Aerial crown-view tile of a tropical tree (Barro Colorado Island, Panama), acquired 20250616:
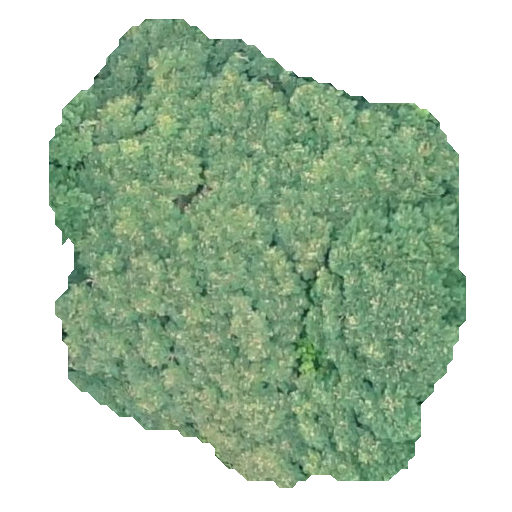
Species: Jacaranda copaia
GBIF accepted scientific name: Jacaranda copaia
Crown area: 214.553 m²